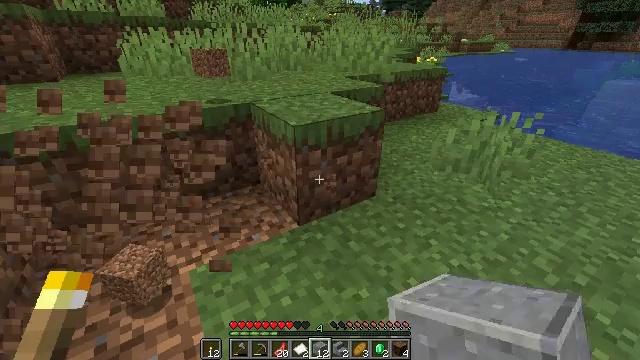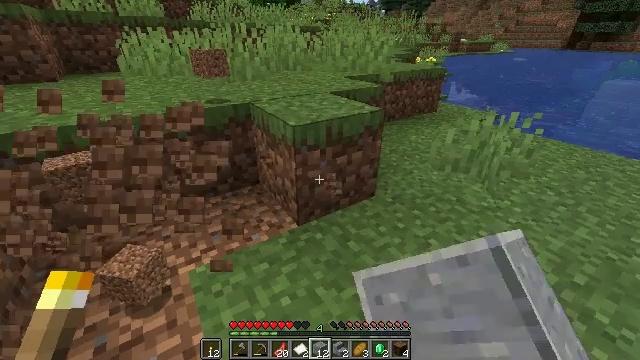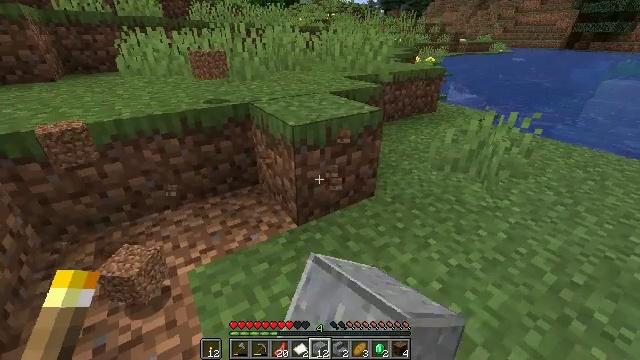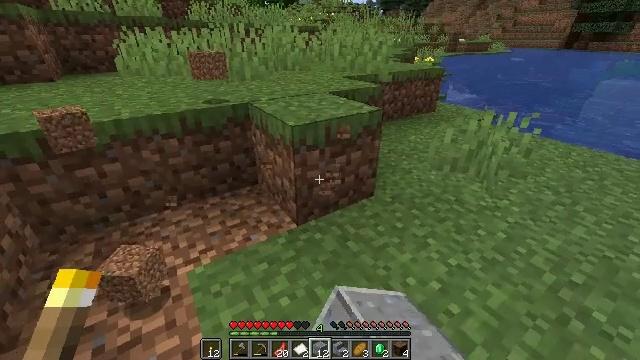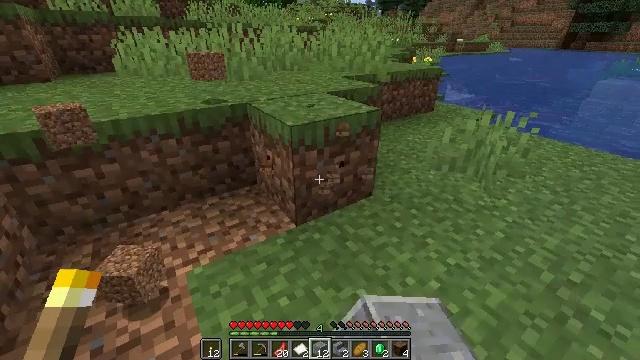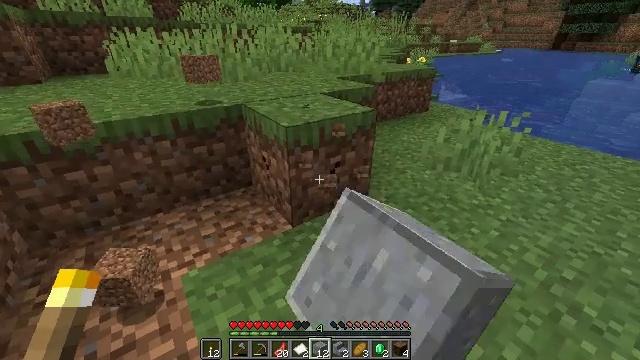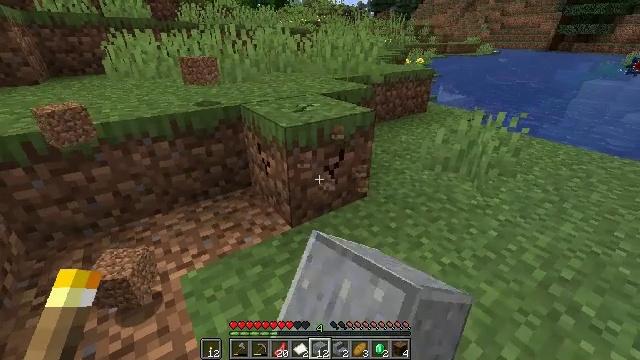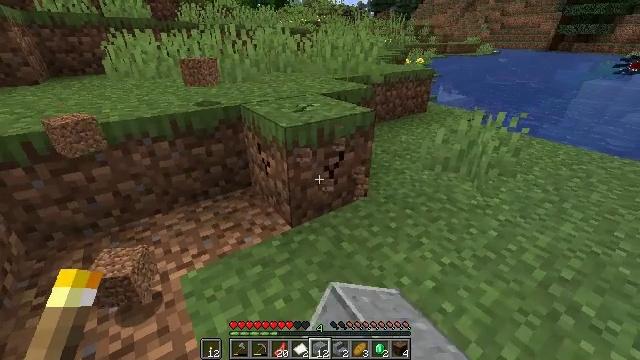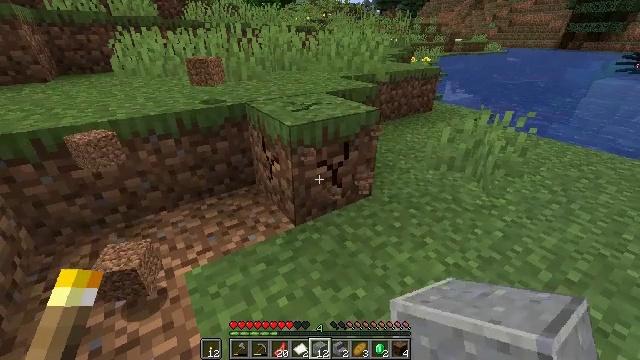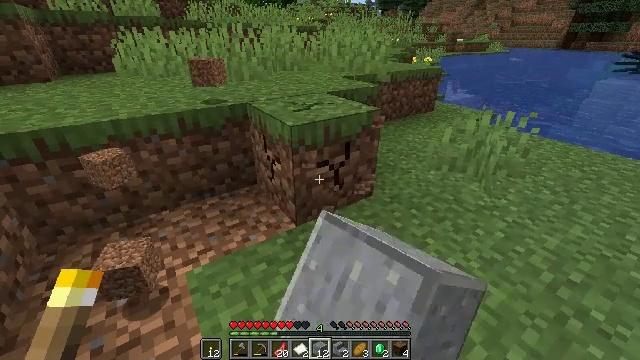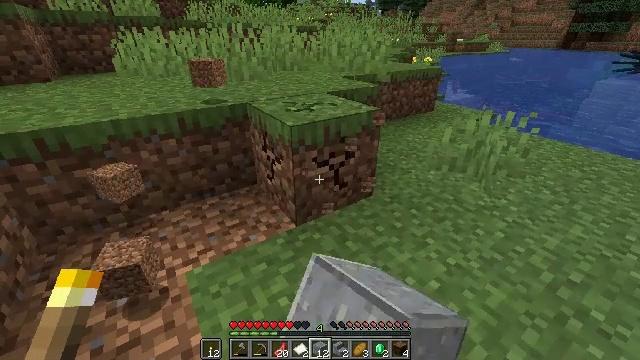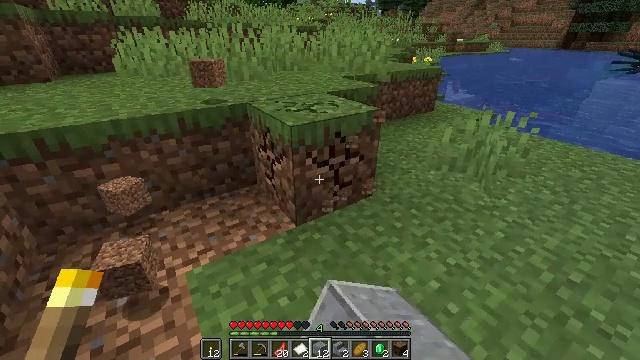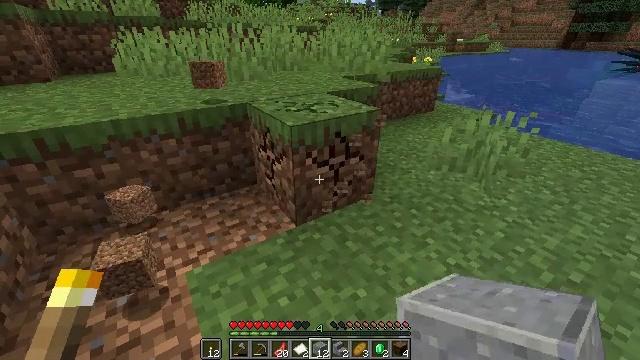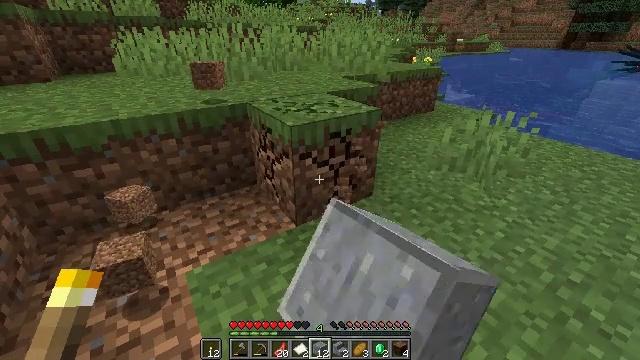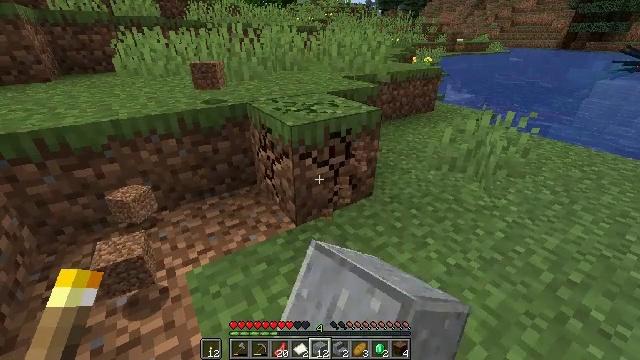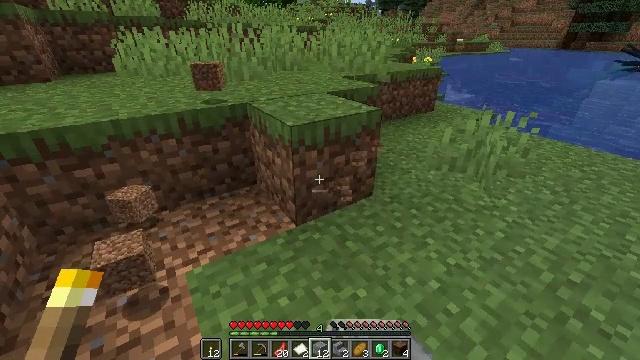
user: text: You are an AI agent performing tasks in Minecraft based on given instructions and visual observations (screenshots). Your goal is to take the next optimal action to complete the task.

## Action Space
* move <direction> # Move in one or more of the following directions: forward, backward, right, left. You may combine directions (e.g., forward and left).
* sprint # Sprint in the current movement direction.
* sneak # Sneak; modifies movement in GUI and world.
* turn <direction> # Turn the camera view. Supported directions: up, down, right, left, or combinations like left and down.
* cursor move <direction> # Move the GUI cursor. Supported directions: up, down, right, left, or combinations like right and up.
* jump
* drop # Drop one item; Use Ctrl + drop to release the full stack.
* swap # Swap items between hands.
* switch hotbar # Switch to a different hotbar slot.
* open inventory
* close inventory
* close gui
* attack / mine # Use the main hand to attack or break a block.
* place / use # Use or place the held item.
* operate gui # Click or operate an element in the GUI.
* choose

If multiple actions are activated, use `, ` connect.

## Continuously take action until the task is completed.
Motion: motion action
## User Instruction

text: Construct a golden shovel with the appropriate materials.
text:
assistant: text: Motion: attack / mine
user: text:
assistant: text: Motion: attack / mine
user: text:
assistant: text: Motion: attack / mine
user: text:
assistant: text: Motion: attack / mine
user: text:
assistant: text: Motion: turn right, attack / mine
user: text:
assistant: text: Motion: attack / mine
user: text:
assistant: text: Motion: attack / mine
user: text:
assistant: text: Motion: turn left, attack / mine
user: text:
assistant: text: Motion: attack / mine
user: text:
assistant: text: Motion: attack / mine
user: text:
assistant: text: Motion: attack / mine
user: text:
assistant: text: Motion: attack / mine
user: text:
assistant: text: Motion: attack / mine
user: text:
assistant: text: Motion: attack / mine
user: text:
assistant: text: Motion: no_op
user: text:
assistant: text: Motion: no_op
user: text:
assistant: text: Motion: no_op
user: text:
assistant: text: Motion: no_op
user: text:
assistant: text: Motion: no_op
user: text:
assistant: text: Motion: no_op
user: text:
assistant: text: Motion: no_op
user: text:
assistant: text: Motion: no_op
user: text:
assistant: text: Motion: no_op
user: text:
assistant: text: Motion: no_op
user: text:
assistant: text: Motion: no_op
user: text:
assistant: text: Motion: no_op
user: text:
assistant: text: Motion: no_op
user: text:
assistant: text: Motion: turn right and up
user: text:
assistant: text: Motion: turn down
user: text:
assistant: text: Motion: turn down